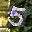
Label: 5